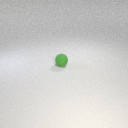
small green rubber sphere